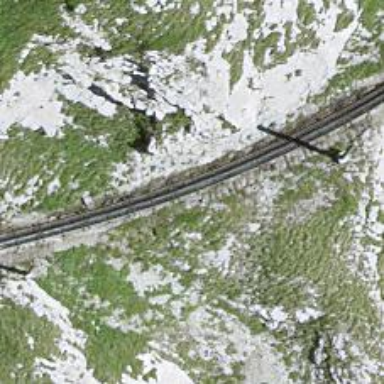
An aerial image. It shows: Narrow-gauge railway with 1 track. The tracks are electrified with contact line.